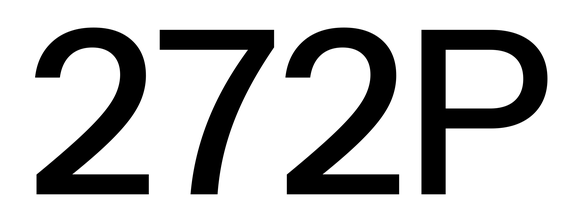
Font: InstrumentSans_Medium